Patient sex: M
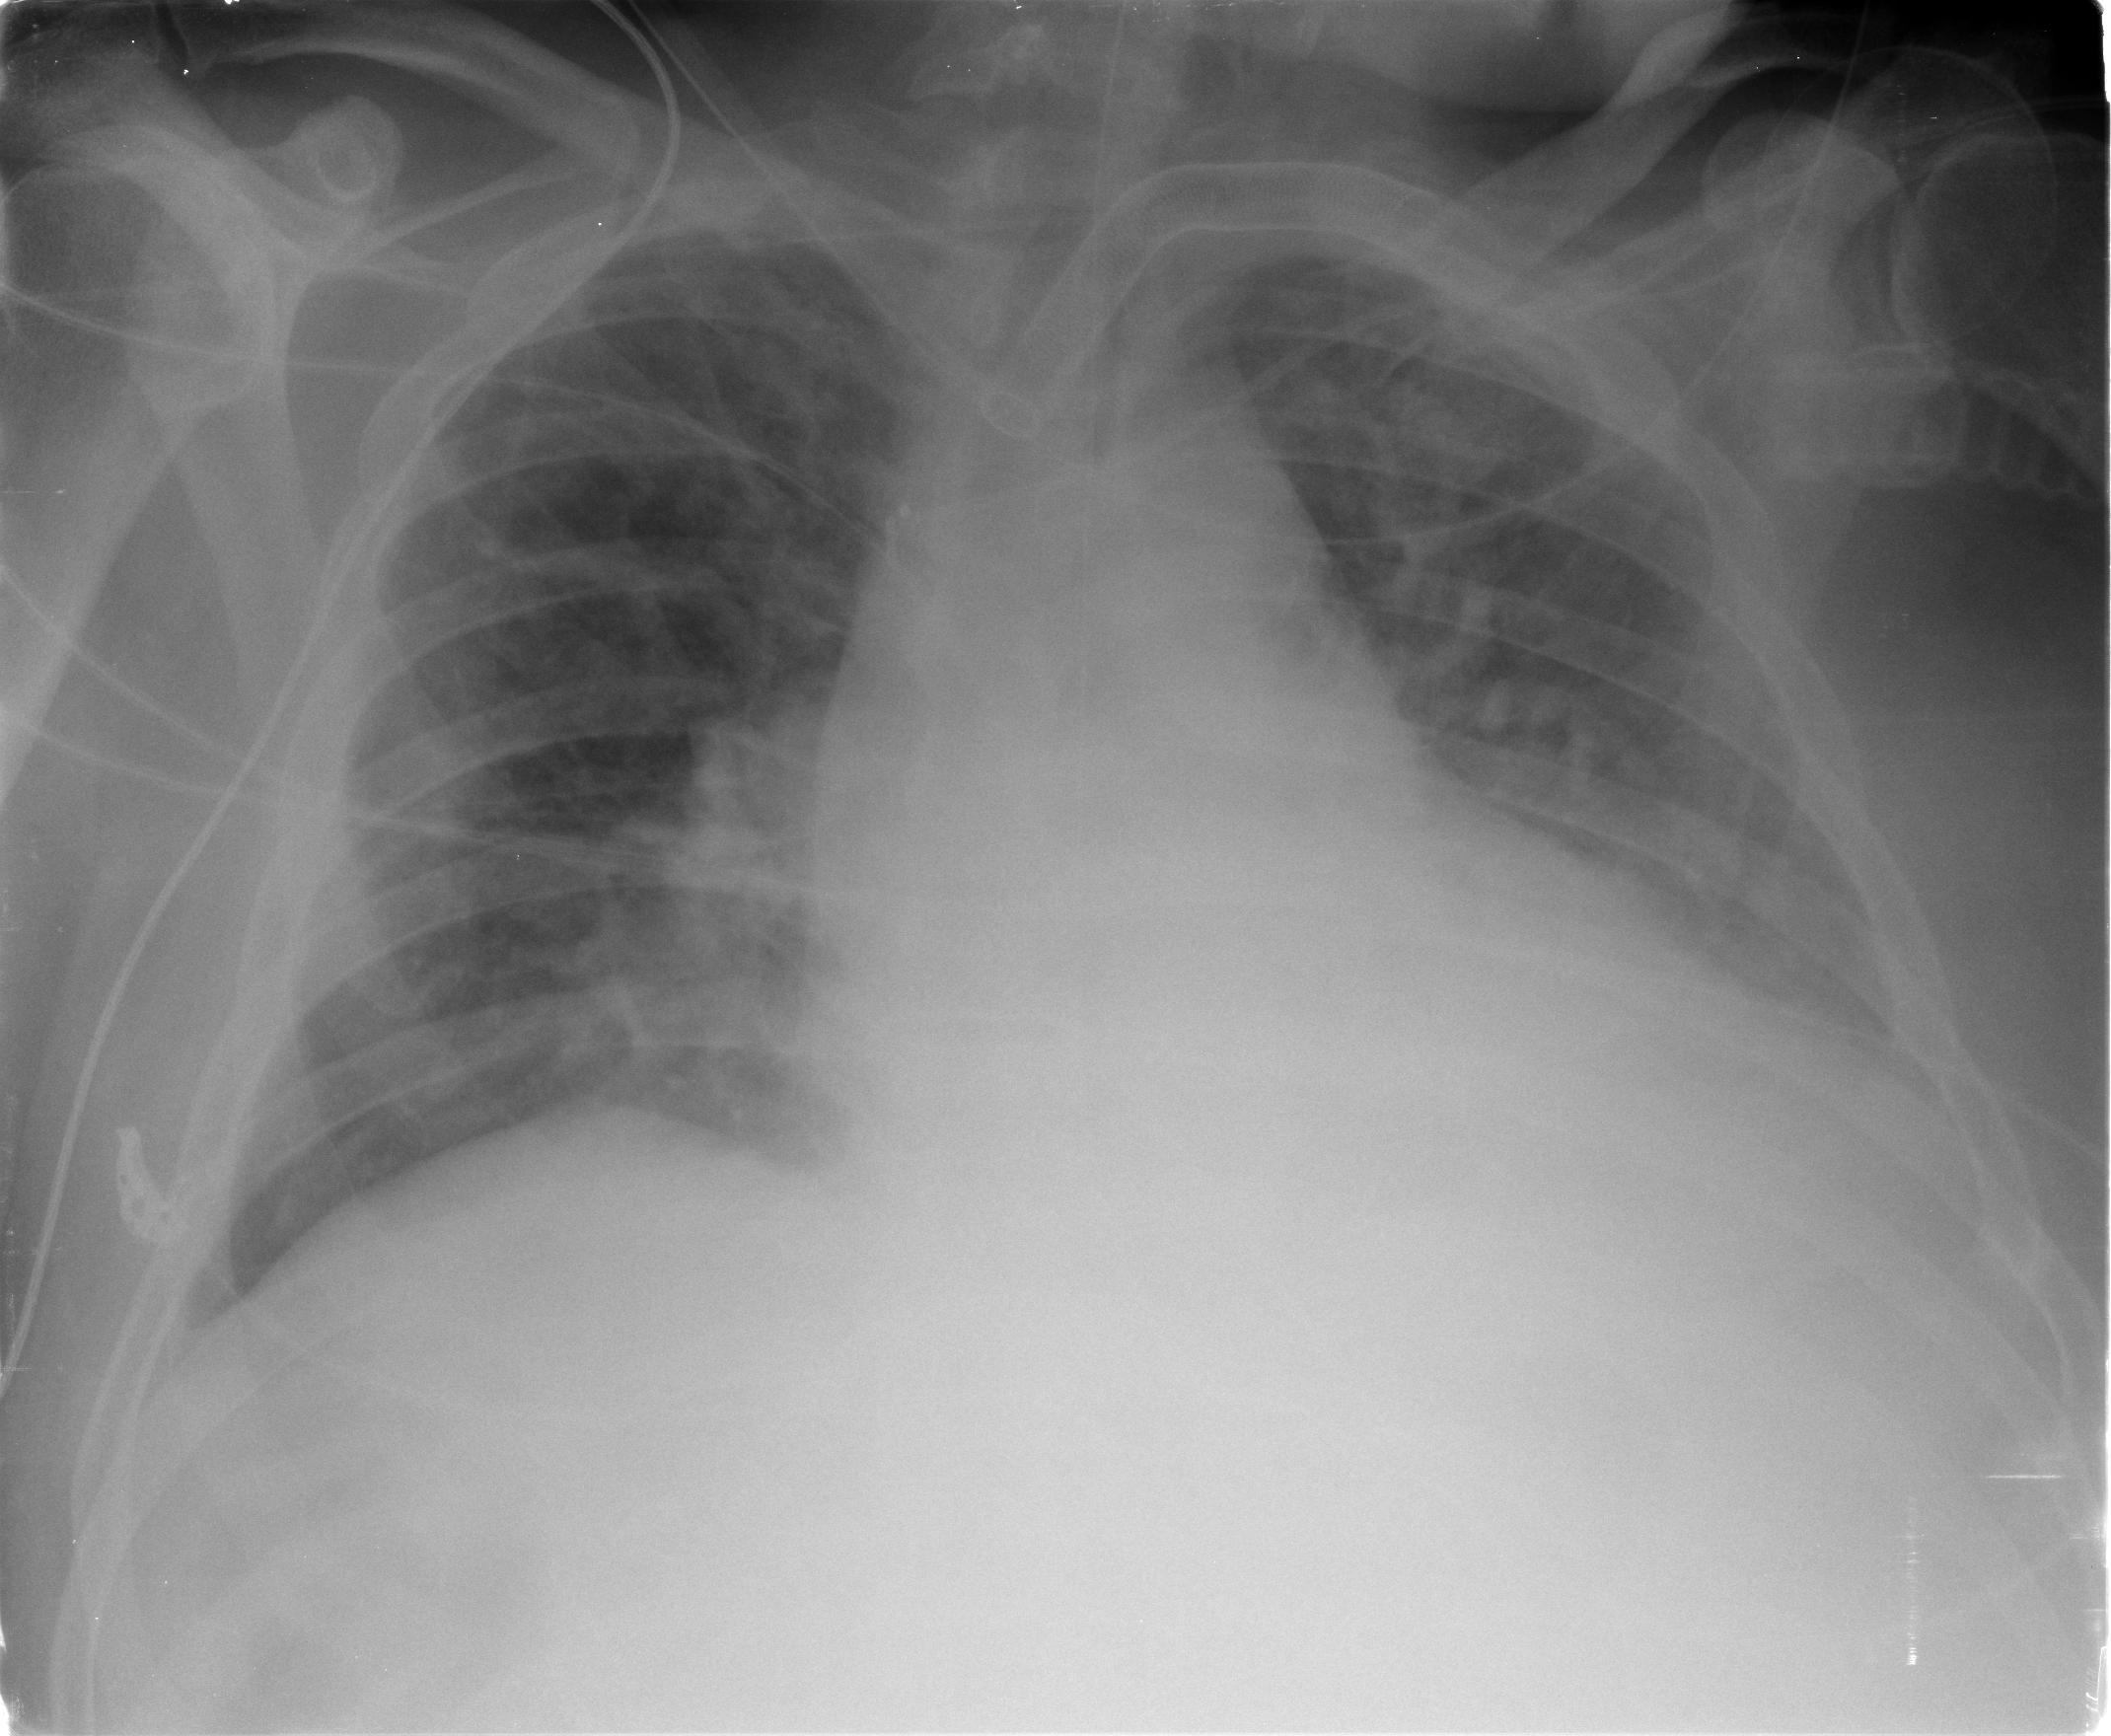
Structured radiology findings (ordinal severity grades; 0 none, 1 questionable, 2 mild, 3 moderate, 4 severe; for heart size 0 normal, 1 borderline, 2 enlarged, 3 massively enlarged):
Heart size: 2
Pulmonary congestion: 3
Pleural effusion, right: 1
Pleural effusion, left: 2
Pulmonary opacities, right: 2
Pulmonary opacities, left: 2
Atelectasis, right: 2
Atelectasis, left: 2